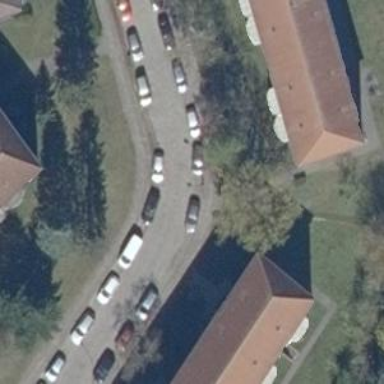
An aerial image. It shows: Residential road with sidewalks on both sides.